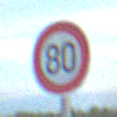
Verkehrszeichen: Geschwindigkeit80
Umgebung: Outdoor, Beach
Tageszeit: SunriseSunset
Wetter: PartlyCloudy
Licht: Natural
Jahreszeit: NotSpecified
Kontrast: LowContrast